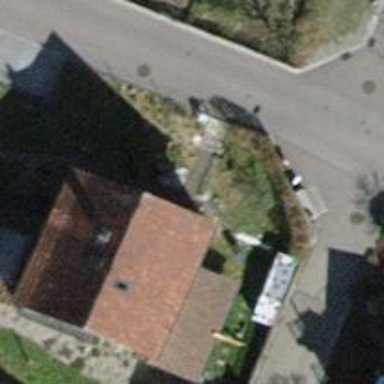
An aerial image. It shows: Building with tiled roof.